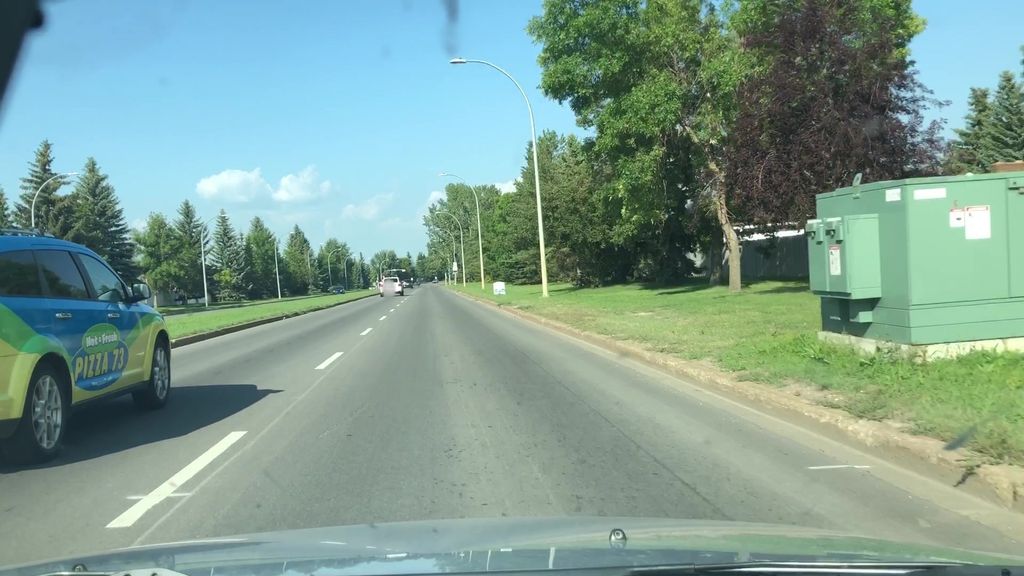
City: edmonton